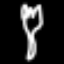
Label: fork